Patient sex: F
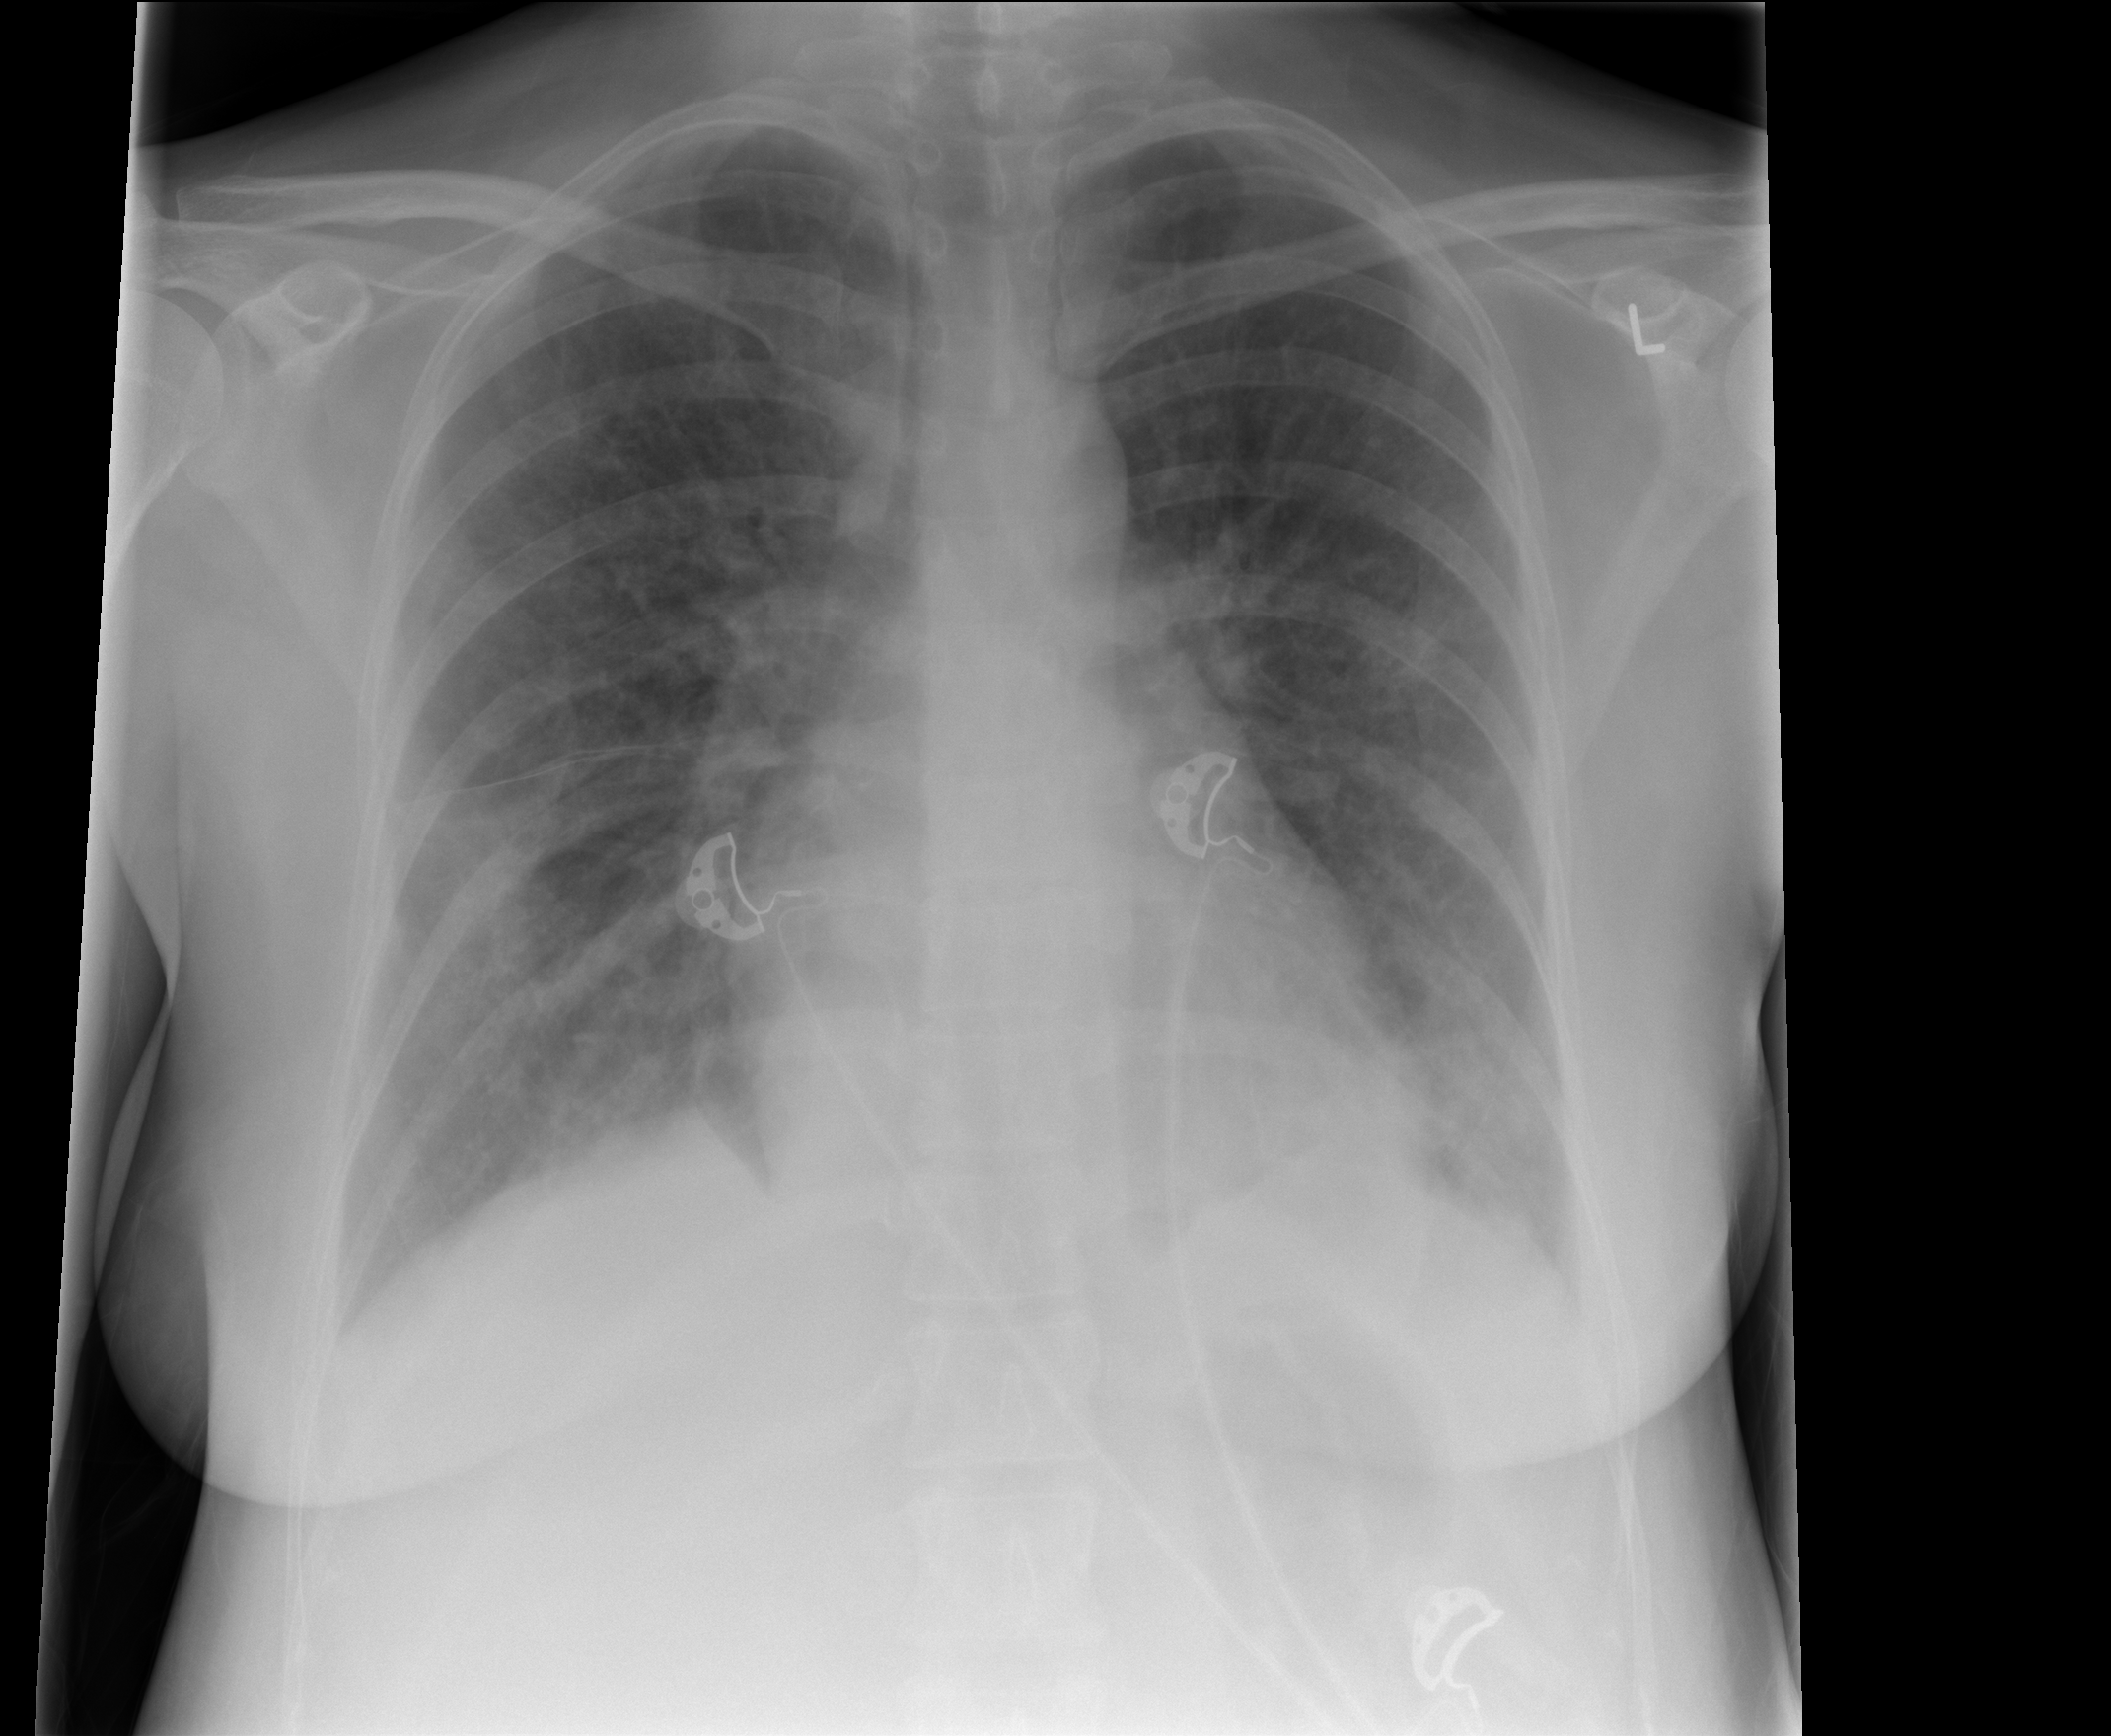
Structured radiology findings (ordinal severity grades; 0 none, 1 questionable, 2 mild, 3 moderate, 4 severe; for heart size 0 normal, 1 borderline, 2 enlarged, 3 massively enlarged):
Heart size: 0
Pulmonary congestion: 2
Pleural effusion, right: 2
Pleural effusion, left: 2
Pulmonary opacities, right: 2
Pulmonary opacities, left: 2
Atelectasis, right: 2
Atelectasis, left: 2